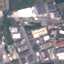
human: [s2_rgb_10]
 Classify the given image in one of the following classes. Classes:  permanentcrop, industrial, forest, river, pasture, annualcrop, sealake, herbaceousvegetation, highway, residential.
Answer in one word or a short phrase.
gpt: Industrial